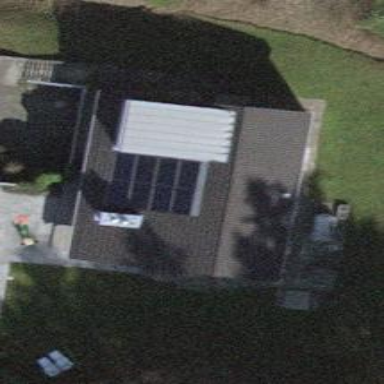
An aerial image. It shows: Small solar photovoltaic panel generator installed on roof.